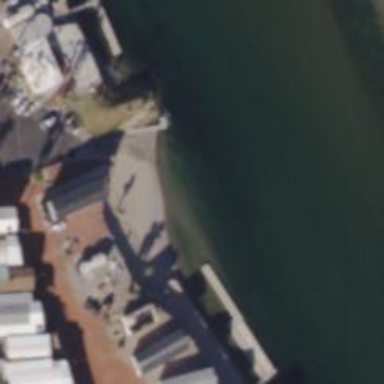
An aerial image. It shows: Slipway on leisure land.